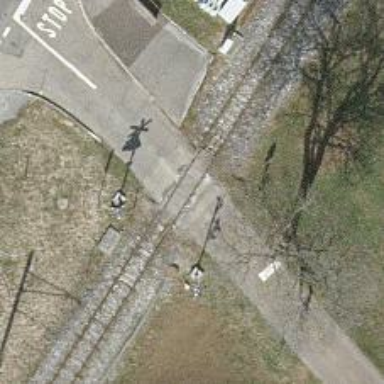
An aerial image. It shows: Level crossing along the railway.